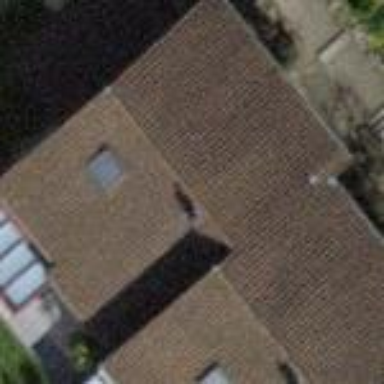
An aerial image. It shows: Terrace building.